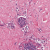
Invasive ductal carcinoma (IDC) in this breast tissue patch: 0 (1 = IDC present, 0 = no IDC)